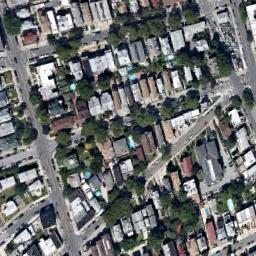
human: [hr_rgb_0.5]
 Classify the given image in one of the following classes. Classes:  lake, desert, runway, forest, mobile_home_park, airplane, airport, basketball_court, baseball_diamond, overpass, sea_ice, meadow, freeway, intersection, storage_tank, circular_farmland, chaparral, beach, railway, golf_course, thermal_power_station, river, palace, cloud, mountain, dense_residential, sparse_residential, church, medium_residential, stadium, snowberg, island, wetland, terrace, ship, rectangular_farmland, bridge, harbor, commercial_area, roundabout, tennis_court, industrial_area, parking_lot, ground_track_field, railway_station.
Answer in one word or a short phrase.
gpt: dense_residential